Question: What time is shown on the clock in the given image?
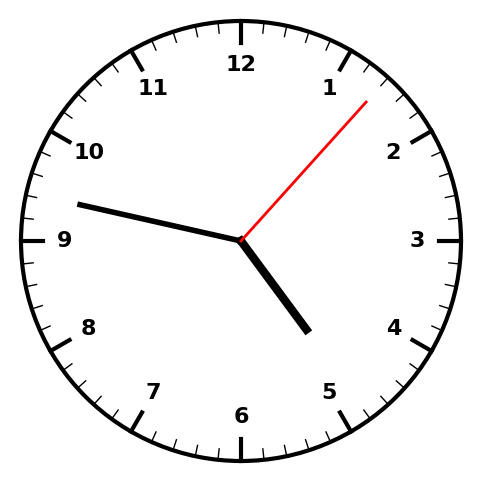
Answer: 04:47:07